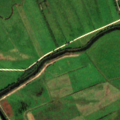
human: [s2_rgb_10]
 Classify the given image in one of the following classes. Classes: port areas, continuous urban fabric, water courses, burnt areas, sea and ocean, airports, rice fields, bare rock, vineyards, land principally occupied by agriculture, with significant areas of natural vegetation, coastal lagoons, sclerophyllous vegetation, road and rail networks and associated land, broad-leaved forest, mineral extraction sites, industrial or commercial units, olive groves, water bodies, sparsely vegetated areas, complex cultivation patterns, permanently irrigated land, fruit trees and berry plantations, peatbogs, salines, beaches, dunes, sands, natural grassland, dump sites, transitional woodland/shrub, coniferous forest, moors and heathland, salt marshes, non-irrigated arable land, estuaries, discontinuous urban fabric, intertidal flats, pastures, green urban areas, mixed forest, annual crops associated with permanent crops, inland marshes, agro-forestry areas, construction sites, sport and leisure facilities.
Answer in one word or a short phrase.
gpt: industrial or commercial units, pastures